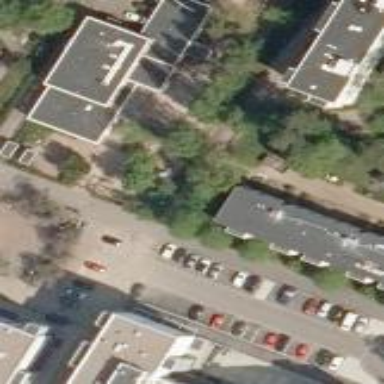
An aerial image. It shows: Kindergarten.